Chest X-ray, PA view. Patient: 52 years old, sex F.
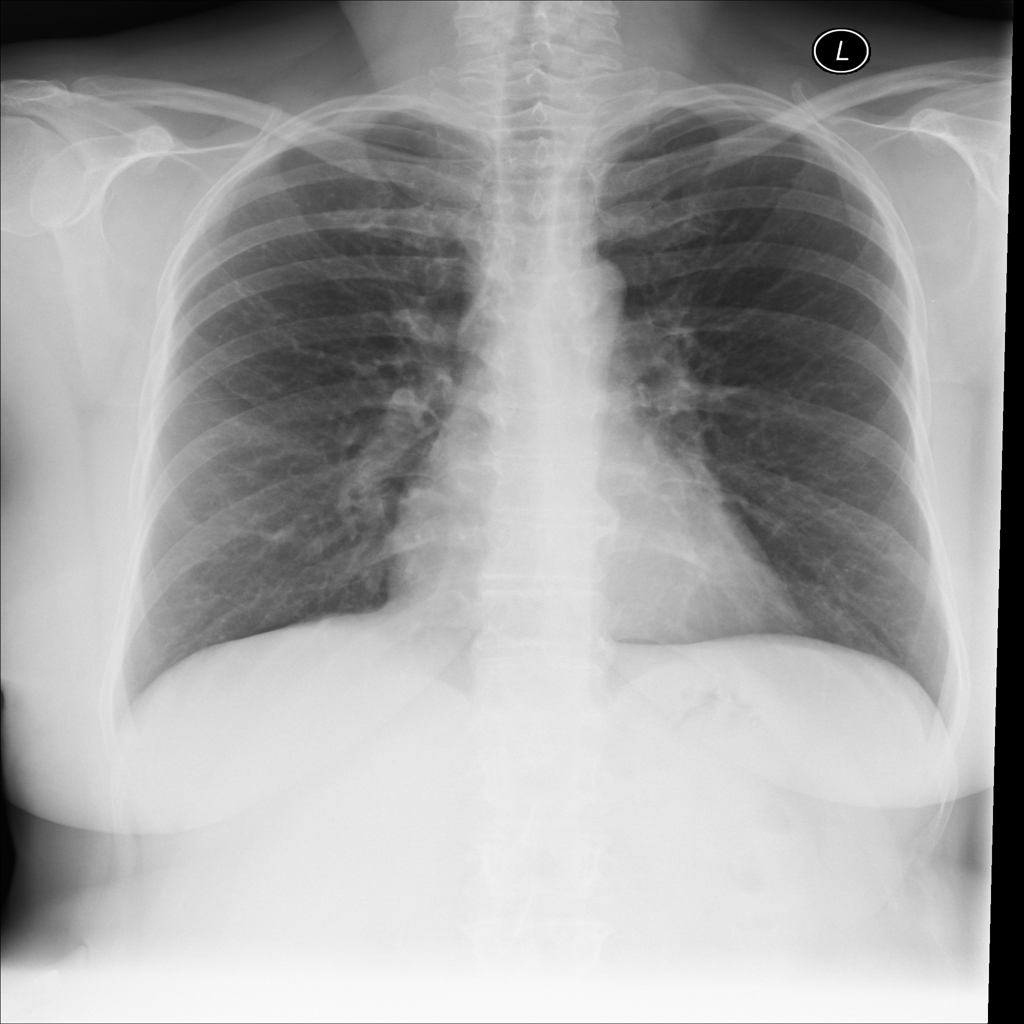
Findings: No Finding